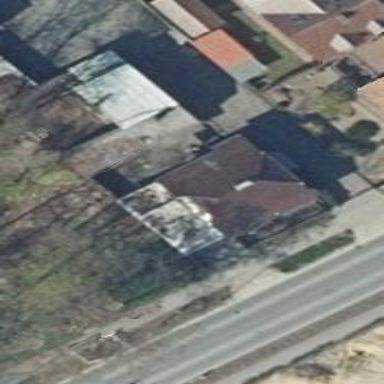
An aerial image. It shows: Residential building.